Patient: sex M, age 58
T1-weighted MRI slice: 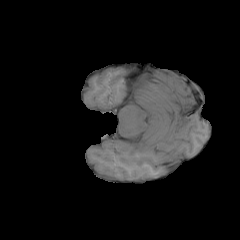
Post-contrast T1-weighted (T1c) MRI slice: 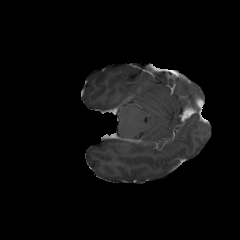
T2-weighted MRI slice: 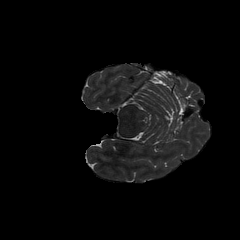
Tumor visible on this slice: no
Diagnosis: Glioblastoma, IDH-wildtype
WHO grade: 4